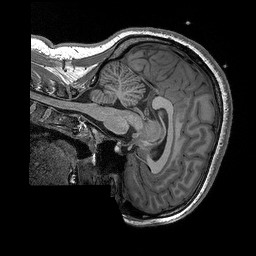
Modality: T1w
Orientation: sagittal
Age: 27
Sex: female
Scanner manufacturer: siemens
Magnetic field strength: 3 T
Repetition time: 2.3 s
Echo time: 0.00298 s